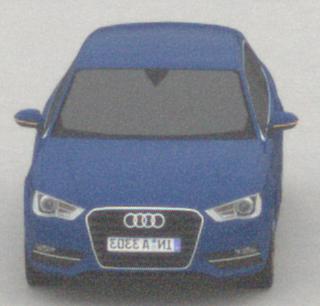
Make: Audi
Model: A3 1.2 TFSI
Detailed model: A3 (8V)
Model produced from: 2013/02
Model produced until: 2014/05
Doors: 3
Color: blue
Road condition: dry road
Daytime: midday
Contrast: low contrast